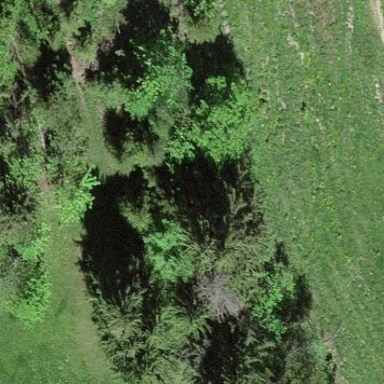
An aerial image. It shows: Forest area.